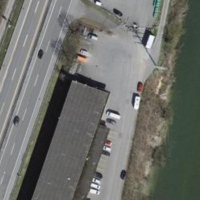
EUNIS habitat code: 57
Species observed at this site:
Humulus lupulus